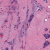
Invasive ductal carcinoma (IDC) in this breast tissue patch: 1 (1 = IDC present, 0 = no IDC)